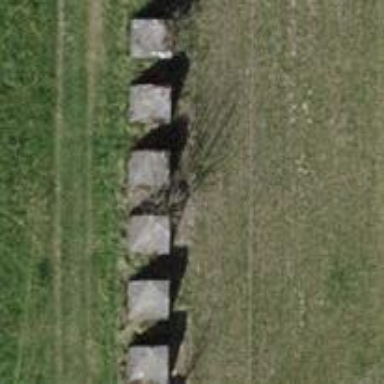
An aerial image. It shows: Block barrier.